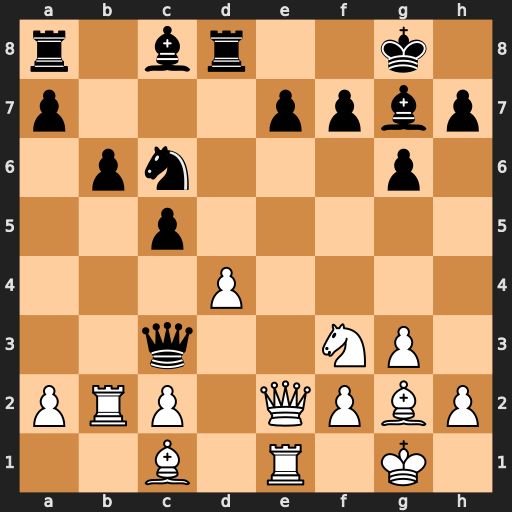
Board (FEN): r1br2k1/p3ppbp/1pn3p1/2p5/3P4/2q2NP1/PRP1QPBP/2B1R1K1
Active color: w
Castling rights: -
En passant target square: -
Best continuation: Rb3 Qa5 Ra3